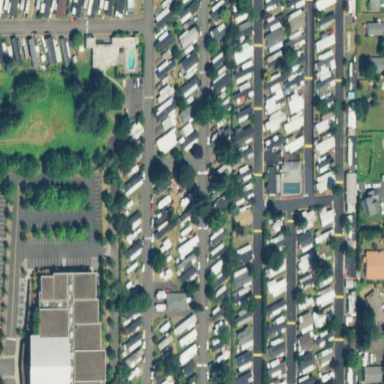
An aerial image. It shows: Residential area known as trailer park.